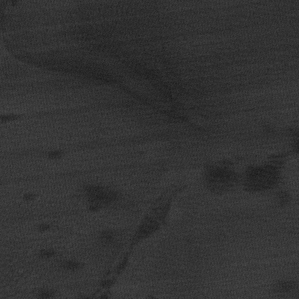
Label: frost